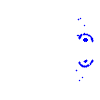
Particle: pion